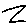
Label: zigzag